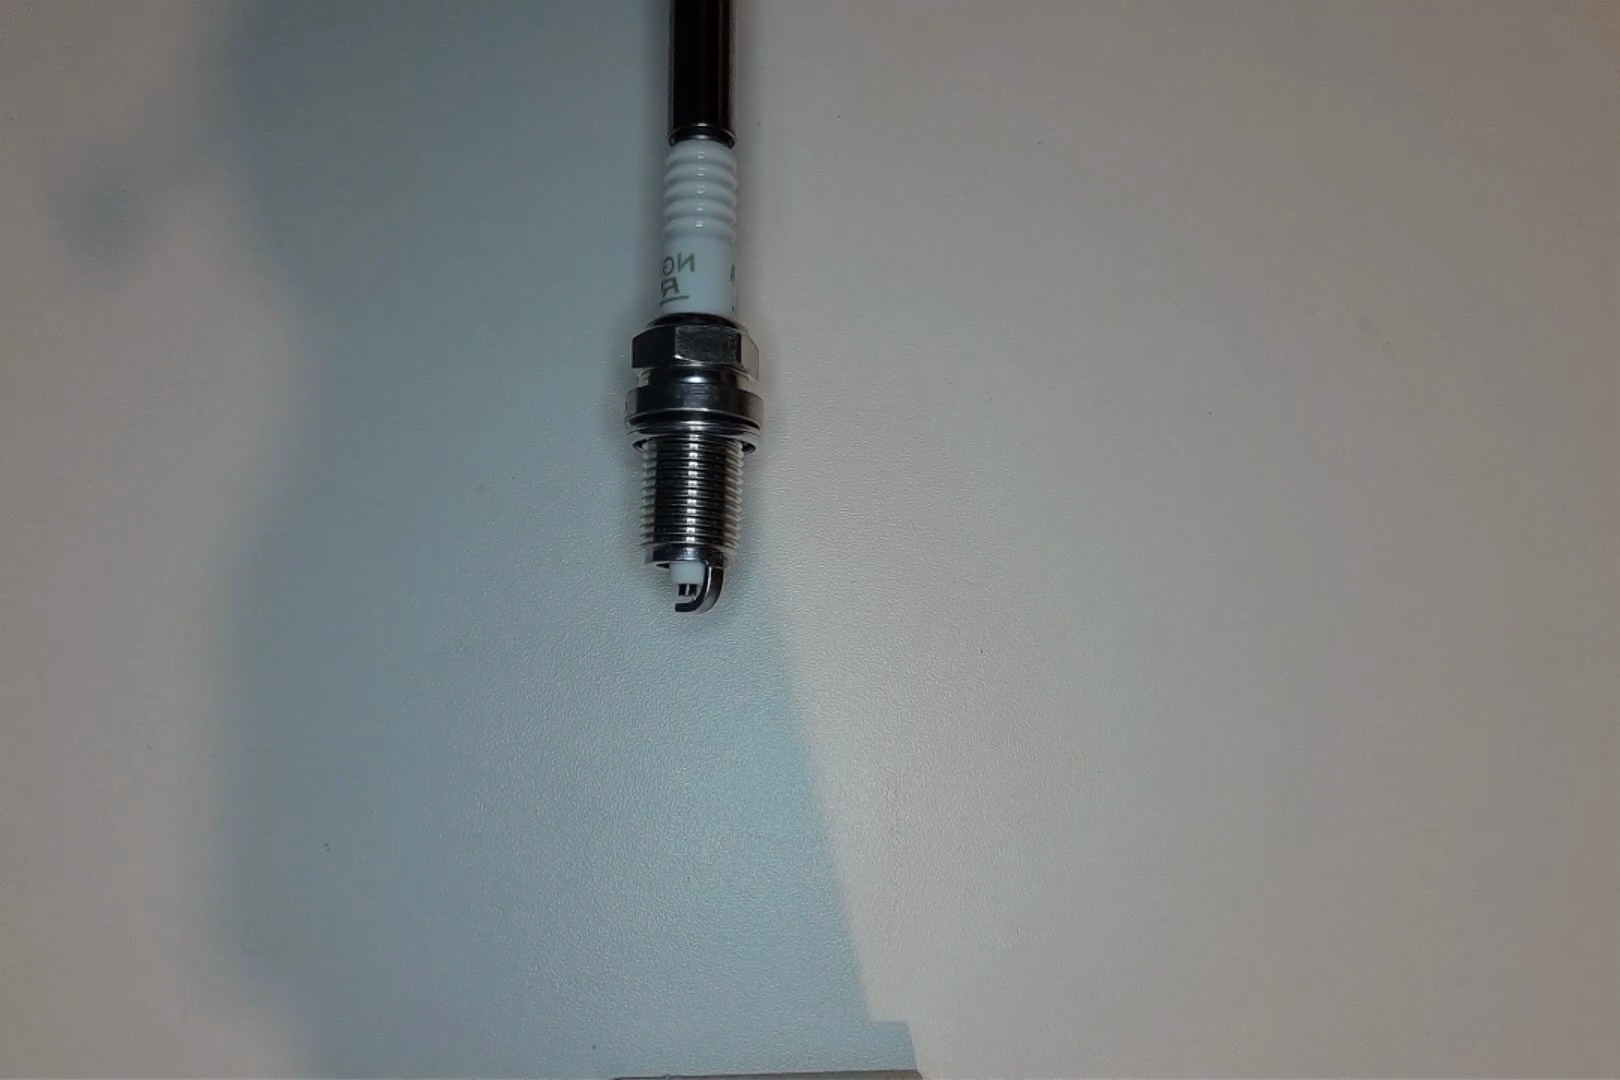
Label: no anomaly